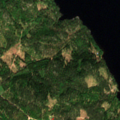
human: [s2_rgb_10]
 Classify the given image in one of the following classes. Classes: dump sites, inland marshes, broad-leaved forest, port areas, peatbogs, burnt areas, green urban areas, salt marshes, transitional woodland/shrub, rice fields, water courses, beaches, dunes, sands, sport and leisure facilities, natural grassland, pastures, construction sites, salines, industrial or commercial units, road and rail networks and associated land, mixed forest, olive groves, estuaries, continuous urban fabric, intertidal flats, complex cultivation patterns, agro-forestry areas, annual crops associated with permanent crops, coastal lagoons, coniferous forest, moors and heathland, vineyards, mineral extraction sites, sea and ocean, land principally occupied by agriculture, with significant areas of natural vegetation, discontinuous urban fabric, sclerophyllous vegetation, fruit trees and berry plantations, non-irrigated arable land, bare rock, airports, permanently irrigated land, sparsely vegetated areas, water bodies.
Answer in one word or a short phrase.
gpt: coniferous forest, mixed forest, transitional woodland/shrub, water bodies